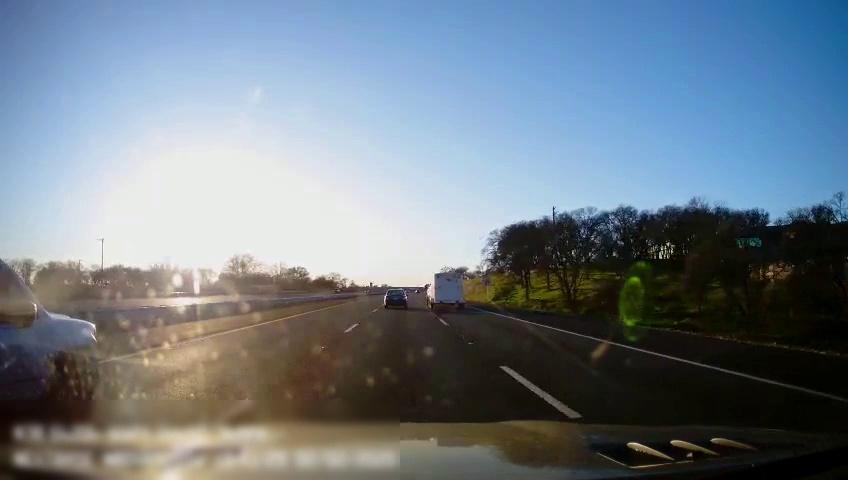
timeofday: Day
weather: Cloudy
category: Drivable Space
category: Drivable Space
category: Vehicles | Car
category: Vehicles | Car
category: Vehicles | Other LV
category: Vehicles | SUV
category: Lanes | Alternate Lane
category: Lanes | Current Lane
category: Lanes | Current Lane
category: Lanes | Alternate Lane